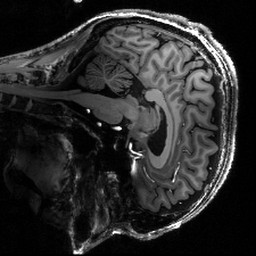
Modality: T1w
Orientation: sagittal
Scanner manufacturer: siemens
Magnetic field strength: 6.98 T
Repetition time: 2.5 s
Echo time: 0.00308 s